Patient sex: M
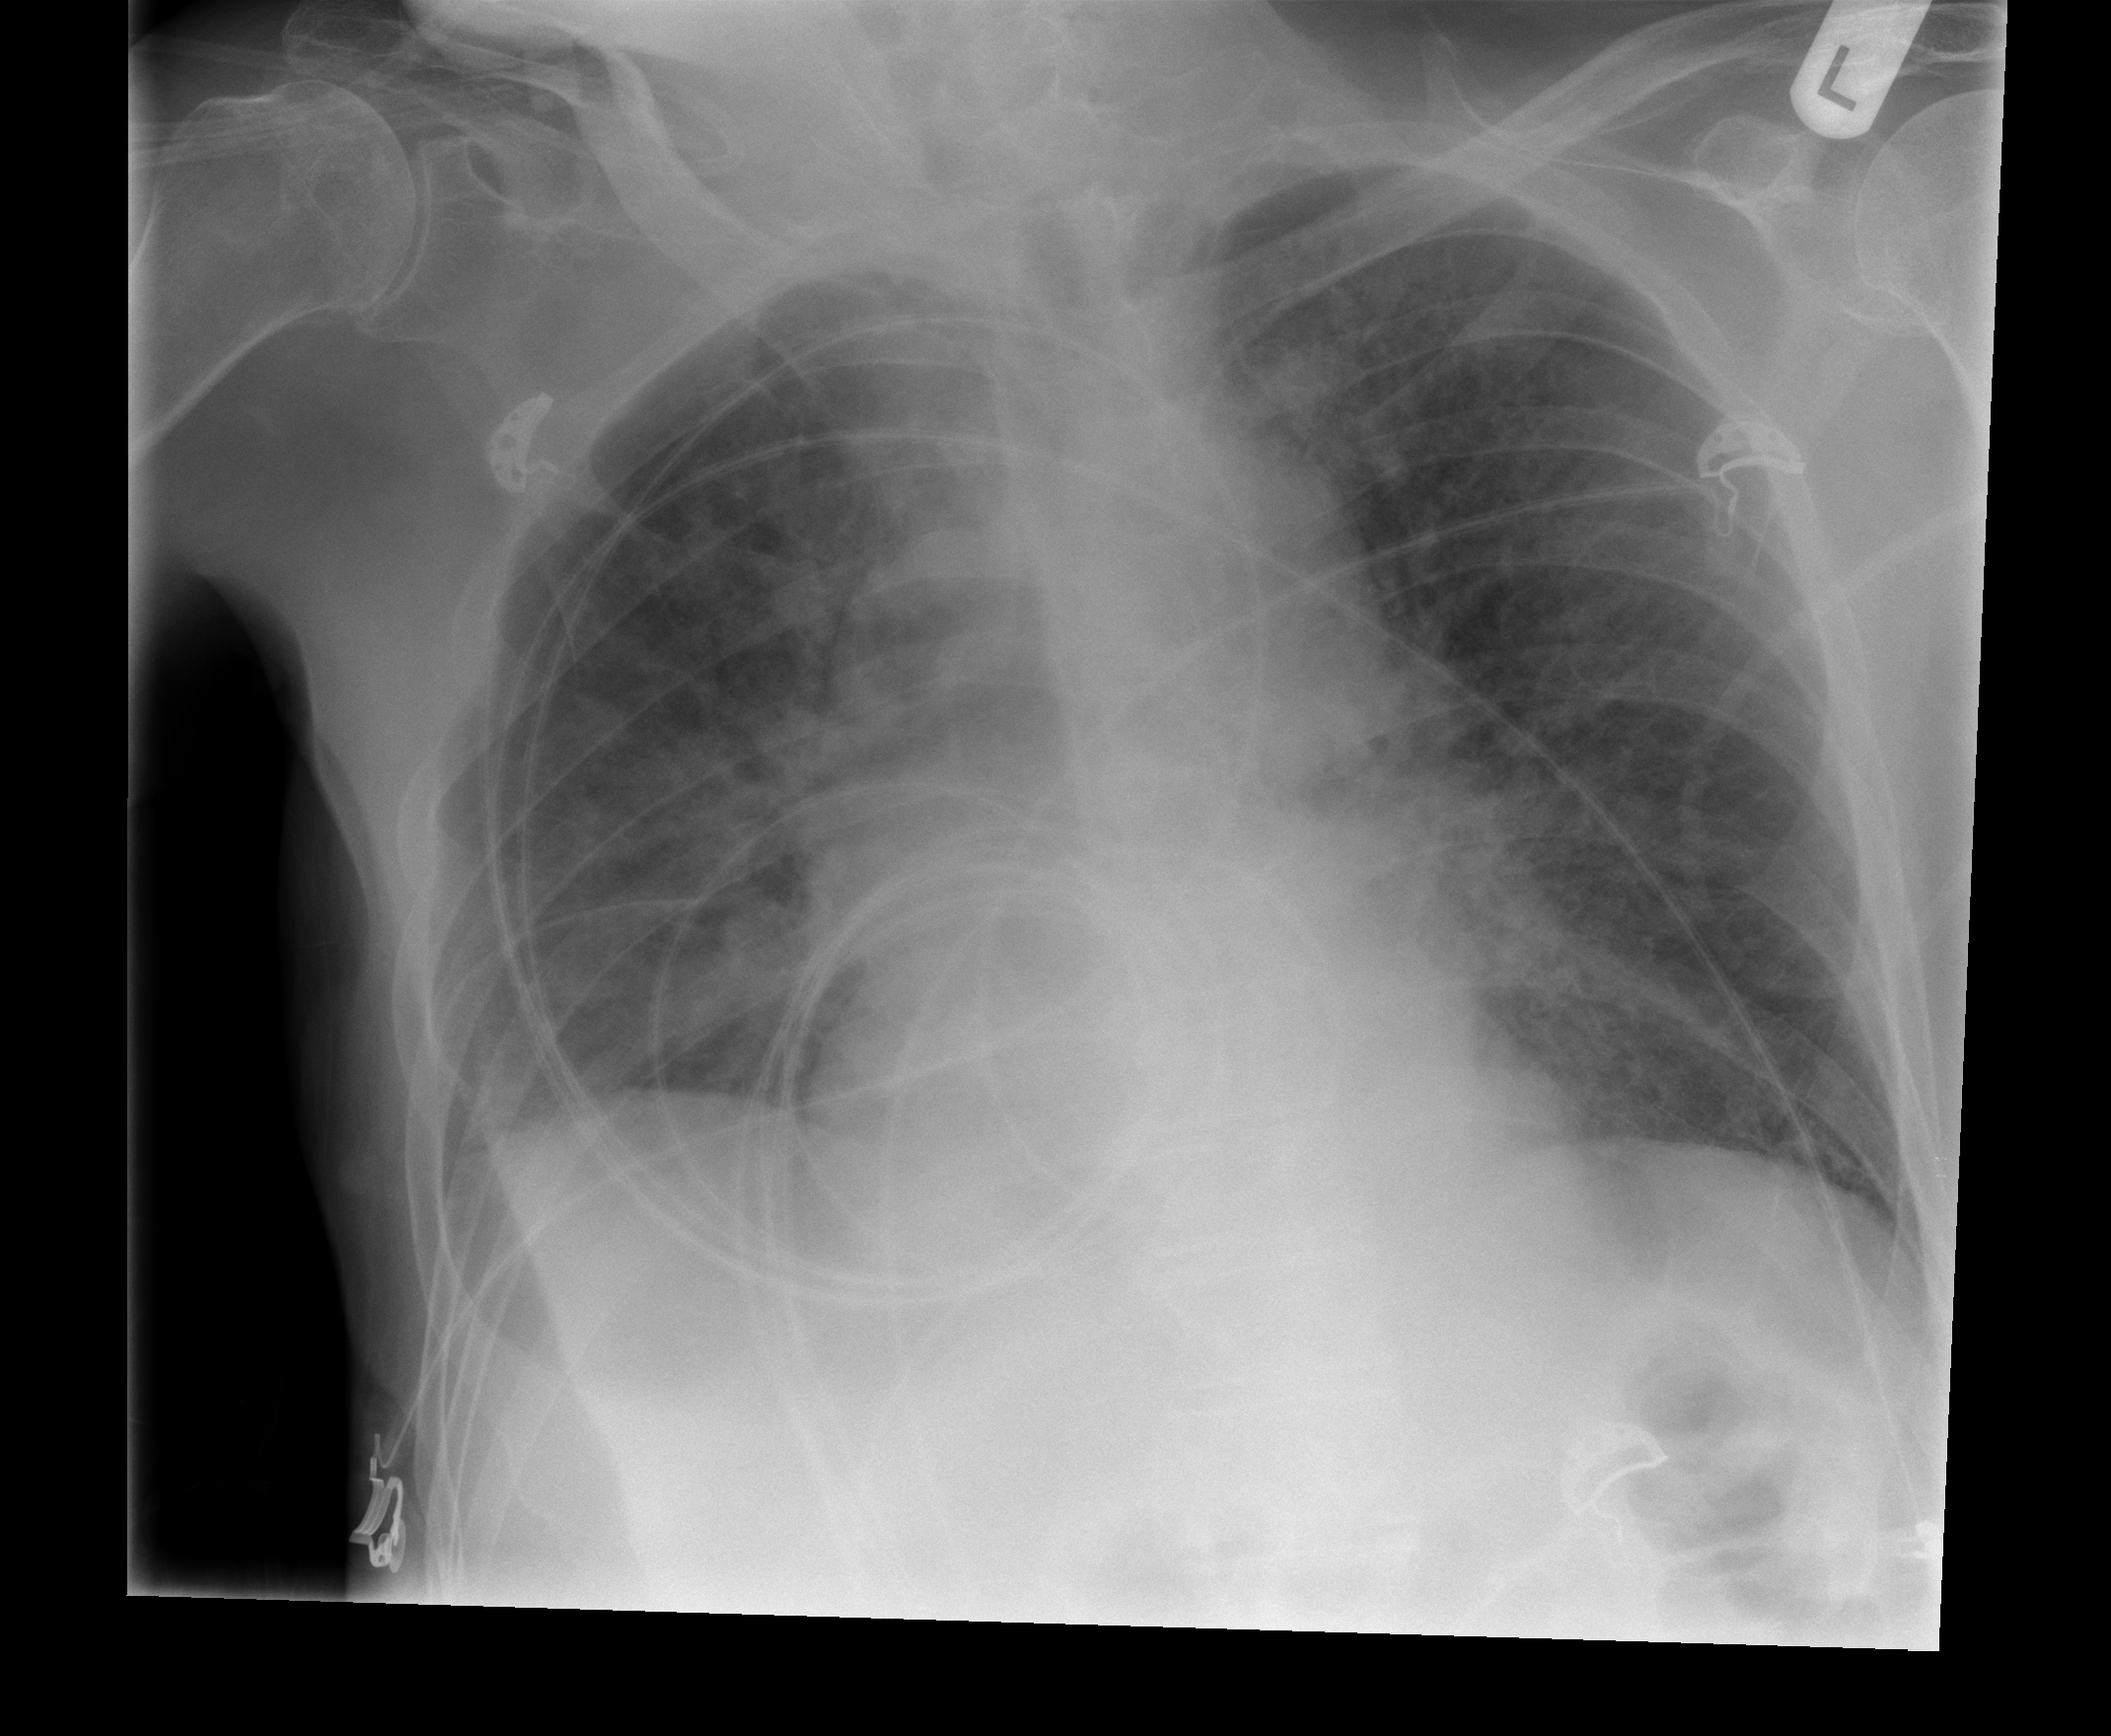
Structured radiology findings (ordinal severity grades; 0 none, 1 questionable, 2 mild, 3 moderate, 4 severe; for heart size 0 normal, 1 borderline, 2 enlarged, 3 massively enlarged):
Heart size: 0
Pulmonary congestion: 2
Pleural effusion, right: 0
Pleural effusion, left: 0
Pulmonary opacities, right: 2
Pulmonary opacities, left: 3
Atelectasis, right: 2
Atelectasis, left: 3